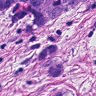
Metastatic tissue present: yes